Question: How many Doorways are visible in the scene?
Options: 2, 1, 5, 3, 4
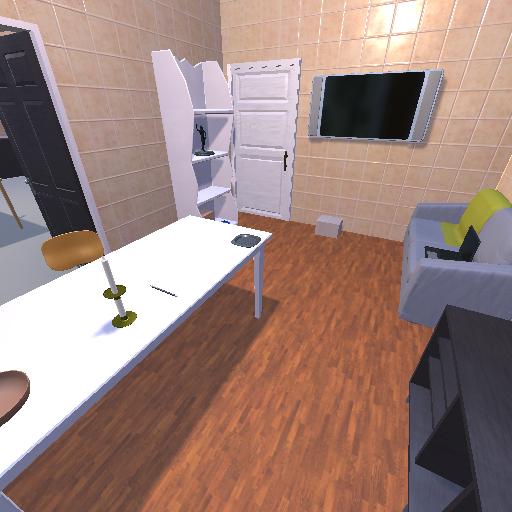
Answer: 2